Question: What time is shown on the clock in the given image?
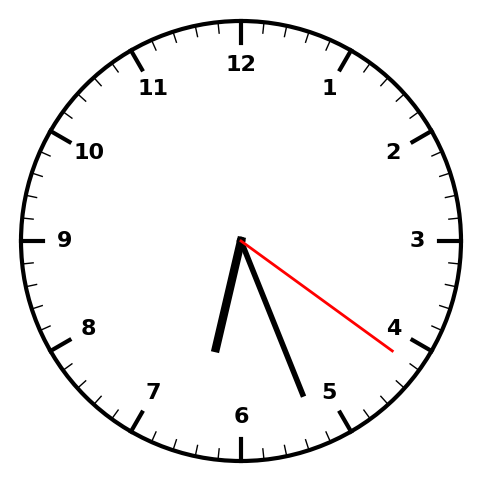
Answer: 06:26:21